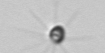
Label: Calciopappus